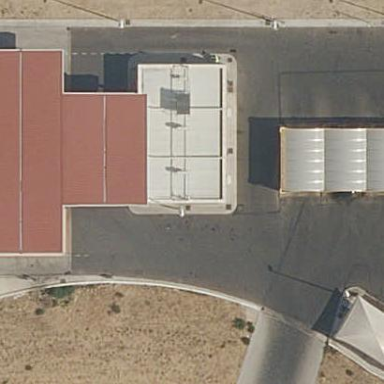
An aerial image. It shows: Service building.